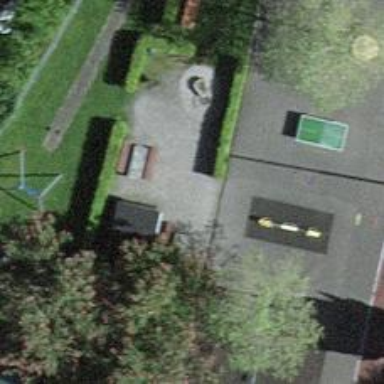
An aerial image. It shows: Playground with asphalt surface. The theme of the playground is also playground.